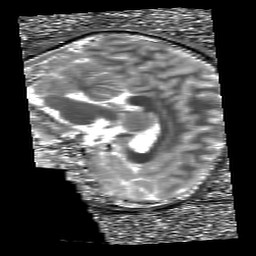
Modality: T1map
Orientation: sagittal
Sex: male
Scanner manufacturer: siemens
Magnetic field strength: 3 T
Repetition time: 5 s
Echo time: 0.00368 s